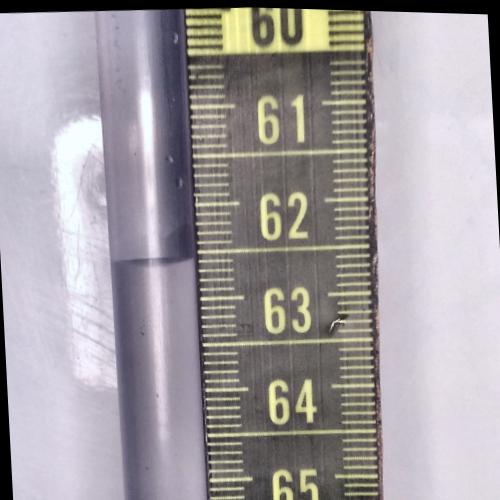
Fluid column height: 62.6 cm